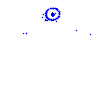
Particle: proton